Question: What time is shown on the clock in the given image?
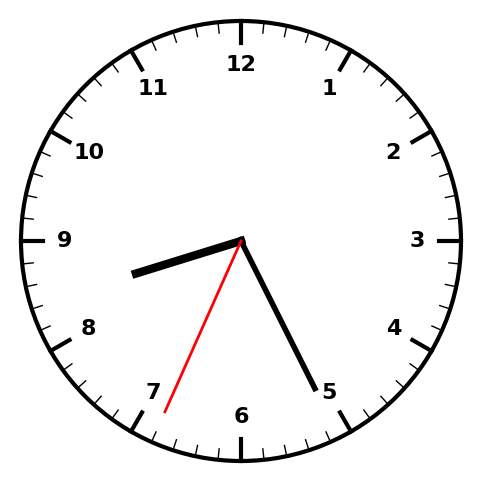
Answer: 08:25:34